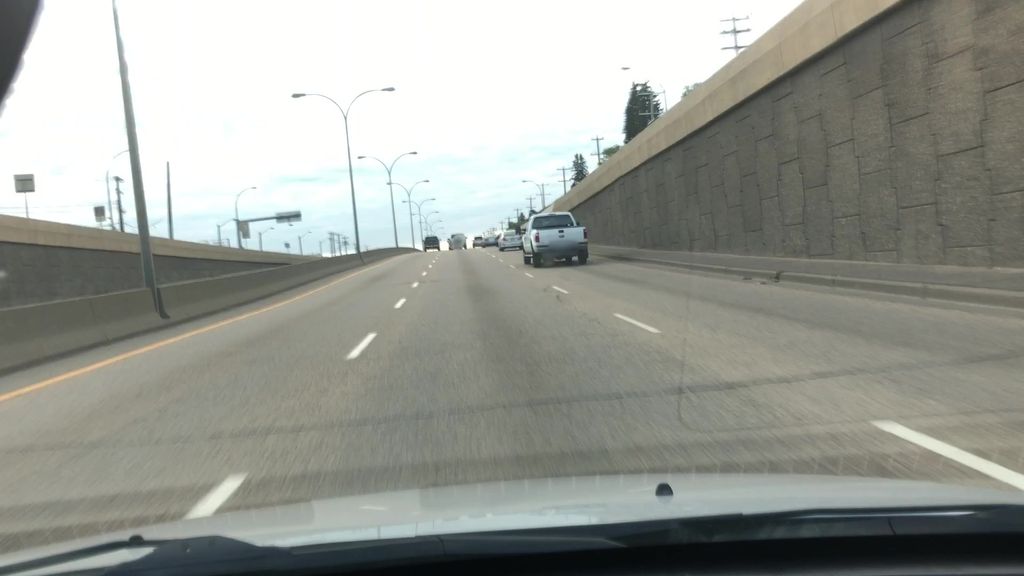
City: edmonton